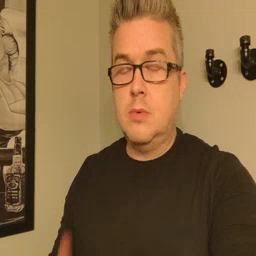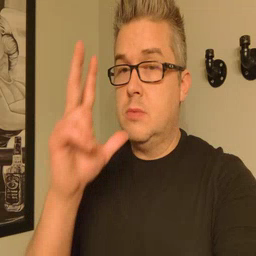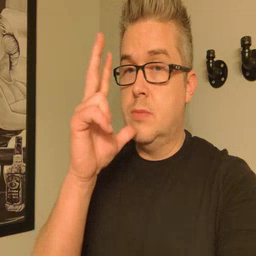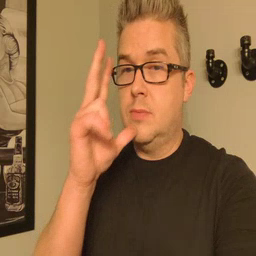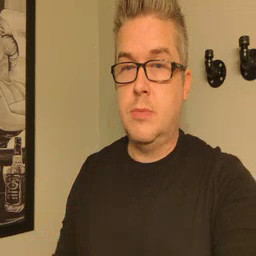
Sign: hen